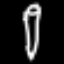
Label: pencil